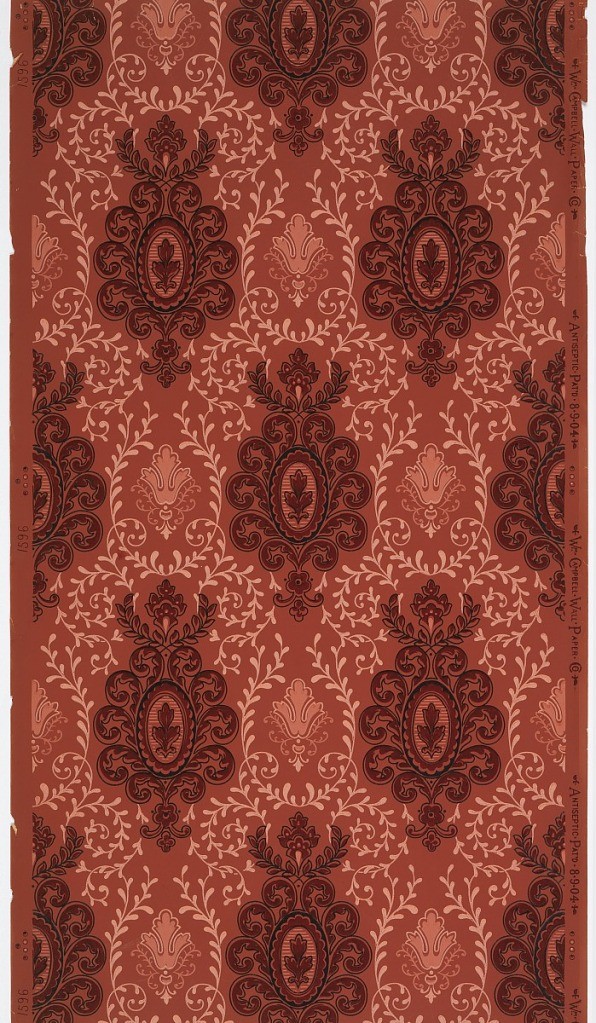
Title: Sidewall
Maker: Wm. Campbell Wall Paper Company, 1872
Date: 1905–1915
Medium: Machine-printed paper
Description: Foliate medallions arranged in diagonal row format.  Larger medallions set within framework of vining foliage containing smaller medallions. Dark pink ground. Printed in dark red, pinks and black.